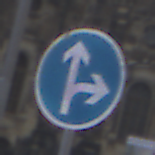
Verkehrszeichen: VorgeschriebeneFahrtrichtungGeradeausOderRechts
Umgebung: Outdoor, Urban
Tageszeit: MorningAfternoon
Wetter: PartlyCloudy
Licht: Natural
Jahreszeit: NotSpecified
Kontrast: LowContrast